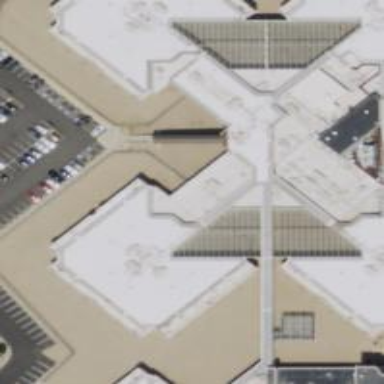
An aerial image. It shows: Prison.